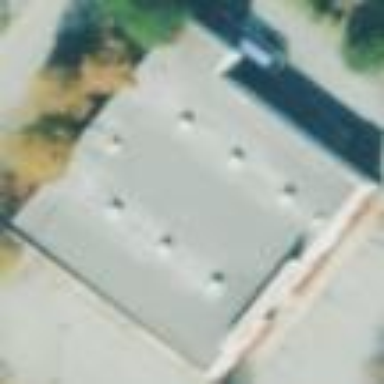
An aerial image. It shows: Building.